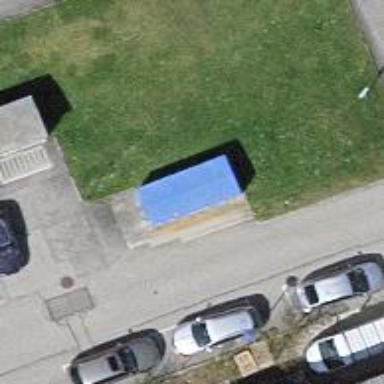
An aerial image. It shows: Recycling container in the area designated for recycling.